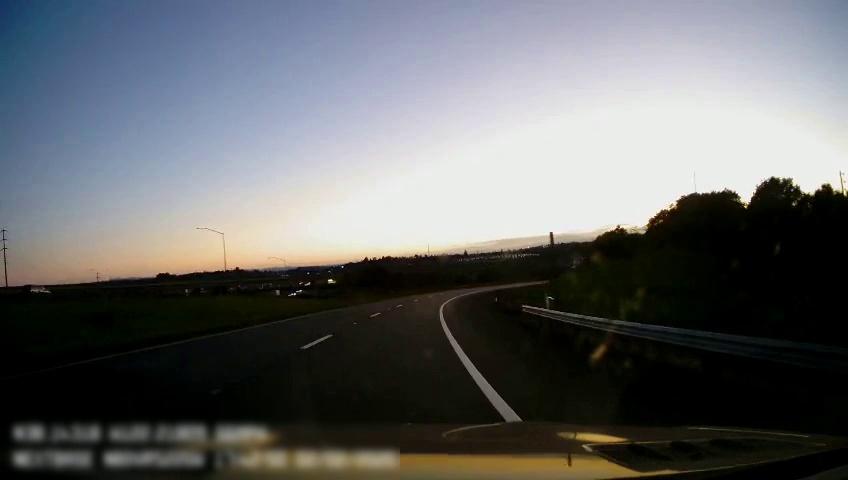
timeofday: Dusk/Dawn/Twilight
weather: Sunny
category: Drivable Space
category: Vehicles | SUV
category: Lanes | Alternate Lane
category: Lanes | Alternate Lane
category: Lanes | Alternate Lane